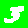
Digit: 3